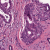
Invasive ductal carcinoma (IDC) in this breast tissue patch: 1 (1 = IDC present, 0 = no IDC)